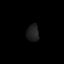
Tissue: prostate
Cell type: T cells
Senescence score: 0.3245
Nuclear area (px): 204
Mean DAPI intensity: 31.975